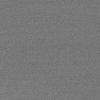
Atmospheric dust classification: dusty